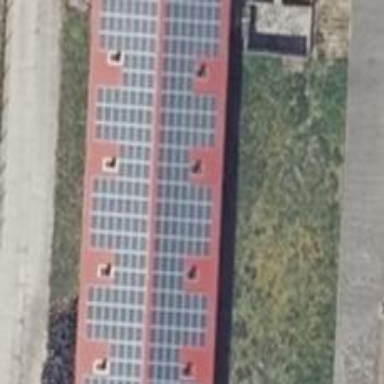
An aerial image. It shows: Solar photovoltaic panel generator producing electricity in small installation.